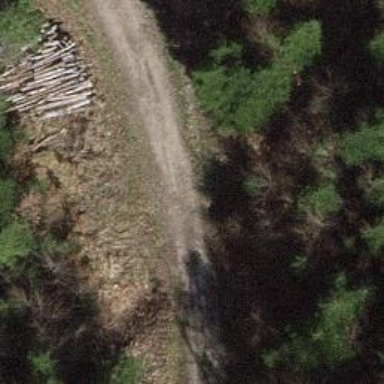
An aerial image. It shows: Dirt track road.